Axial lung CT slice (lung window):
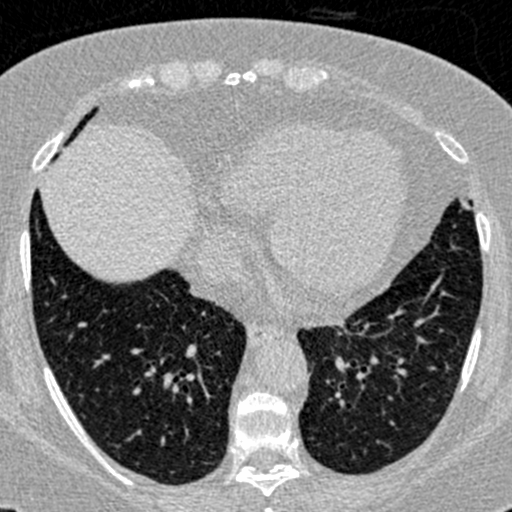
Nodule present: no